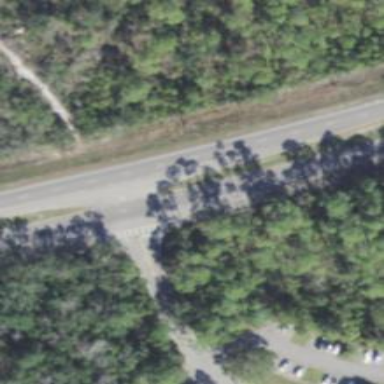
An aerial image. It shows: Zebra crossing on the road.